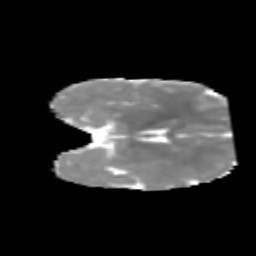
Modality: MD
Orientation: coronal
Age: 7
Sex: female
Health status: healthy